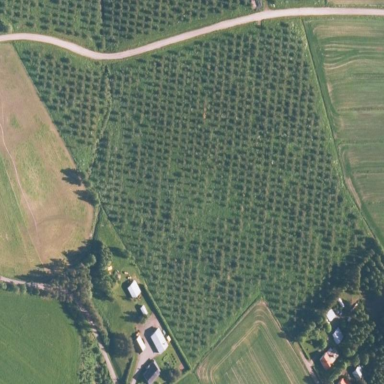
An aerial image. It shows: Fence surrounding orchard.